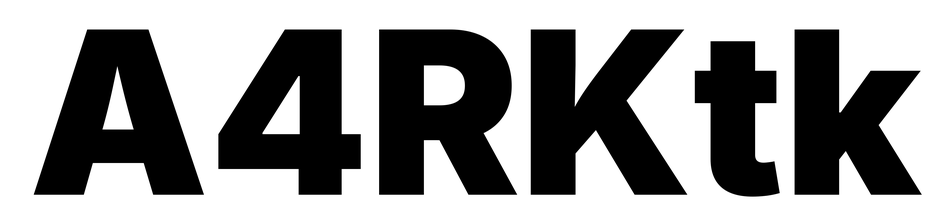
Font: Inter_Black